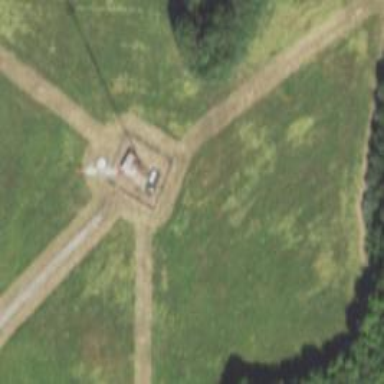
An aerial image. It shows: Communication mast tower.